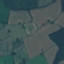
Land use / land cover class: Pasture